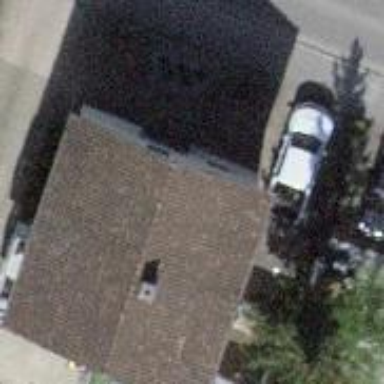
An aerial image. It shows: Residential building.